Question: Let's say I have an image like this smiley face below:

I would like to write an R script that returns the pixel coordinates of the pixels that are blue. Ideally I'd want to specify the RGB/HEX/etc value of the blue when using this package/function, rather than using a threshold or a logic calculation where I'm looking at whether or not a pixel is 'white or not white'. I know there are tools and packages in Python and MATLAB but I was wondering if there was a suitable package in R I could use instead. Thanks!
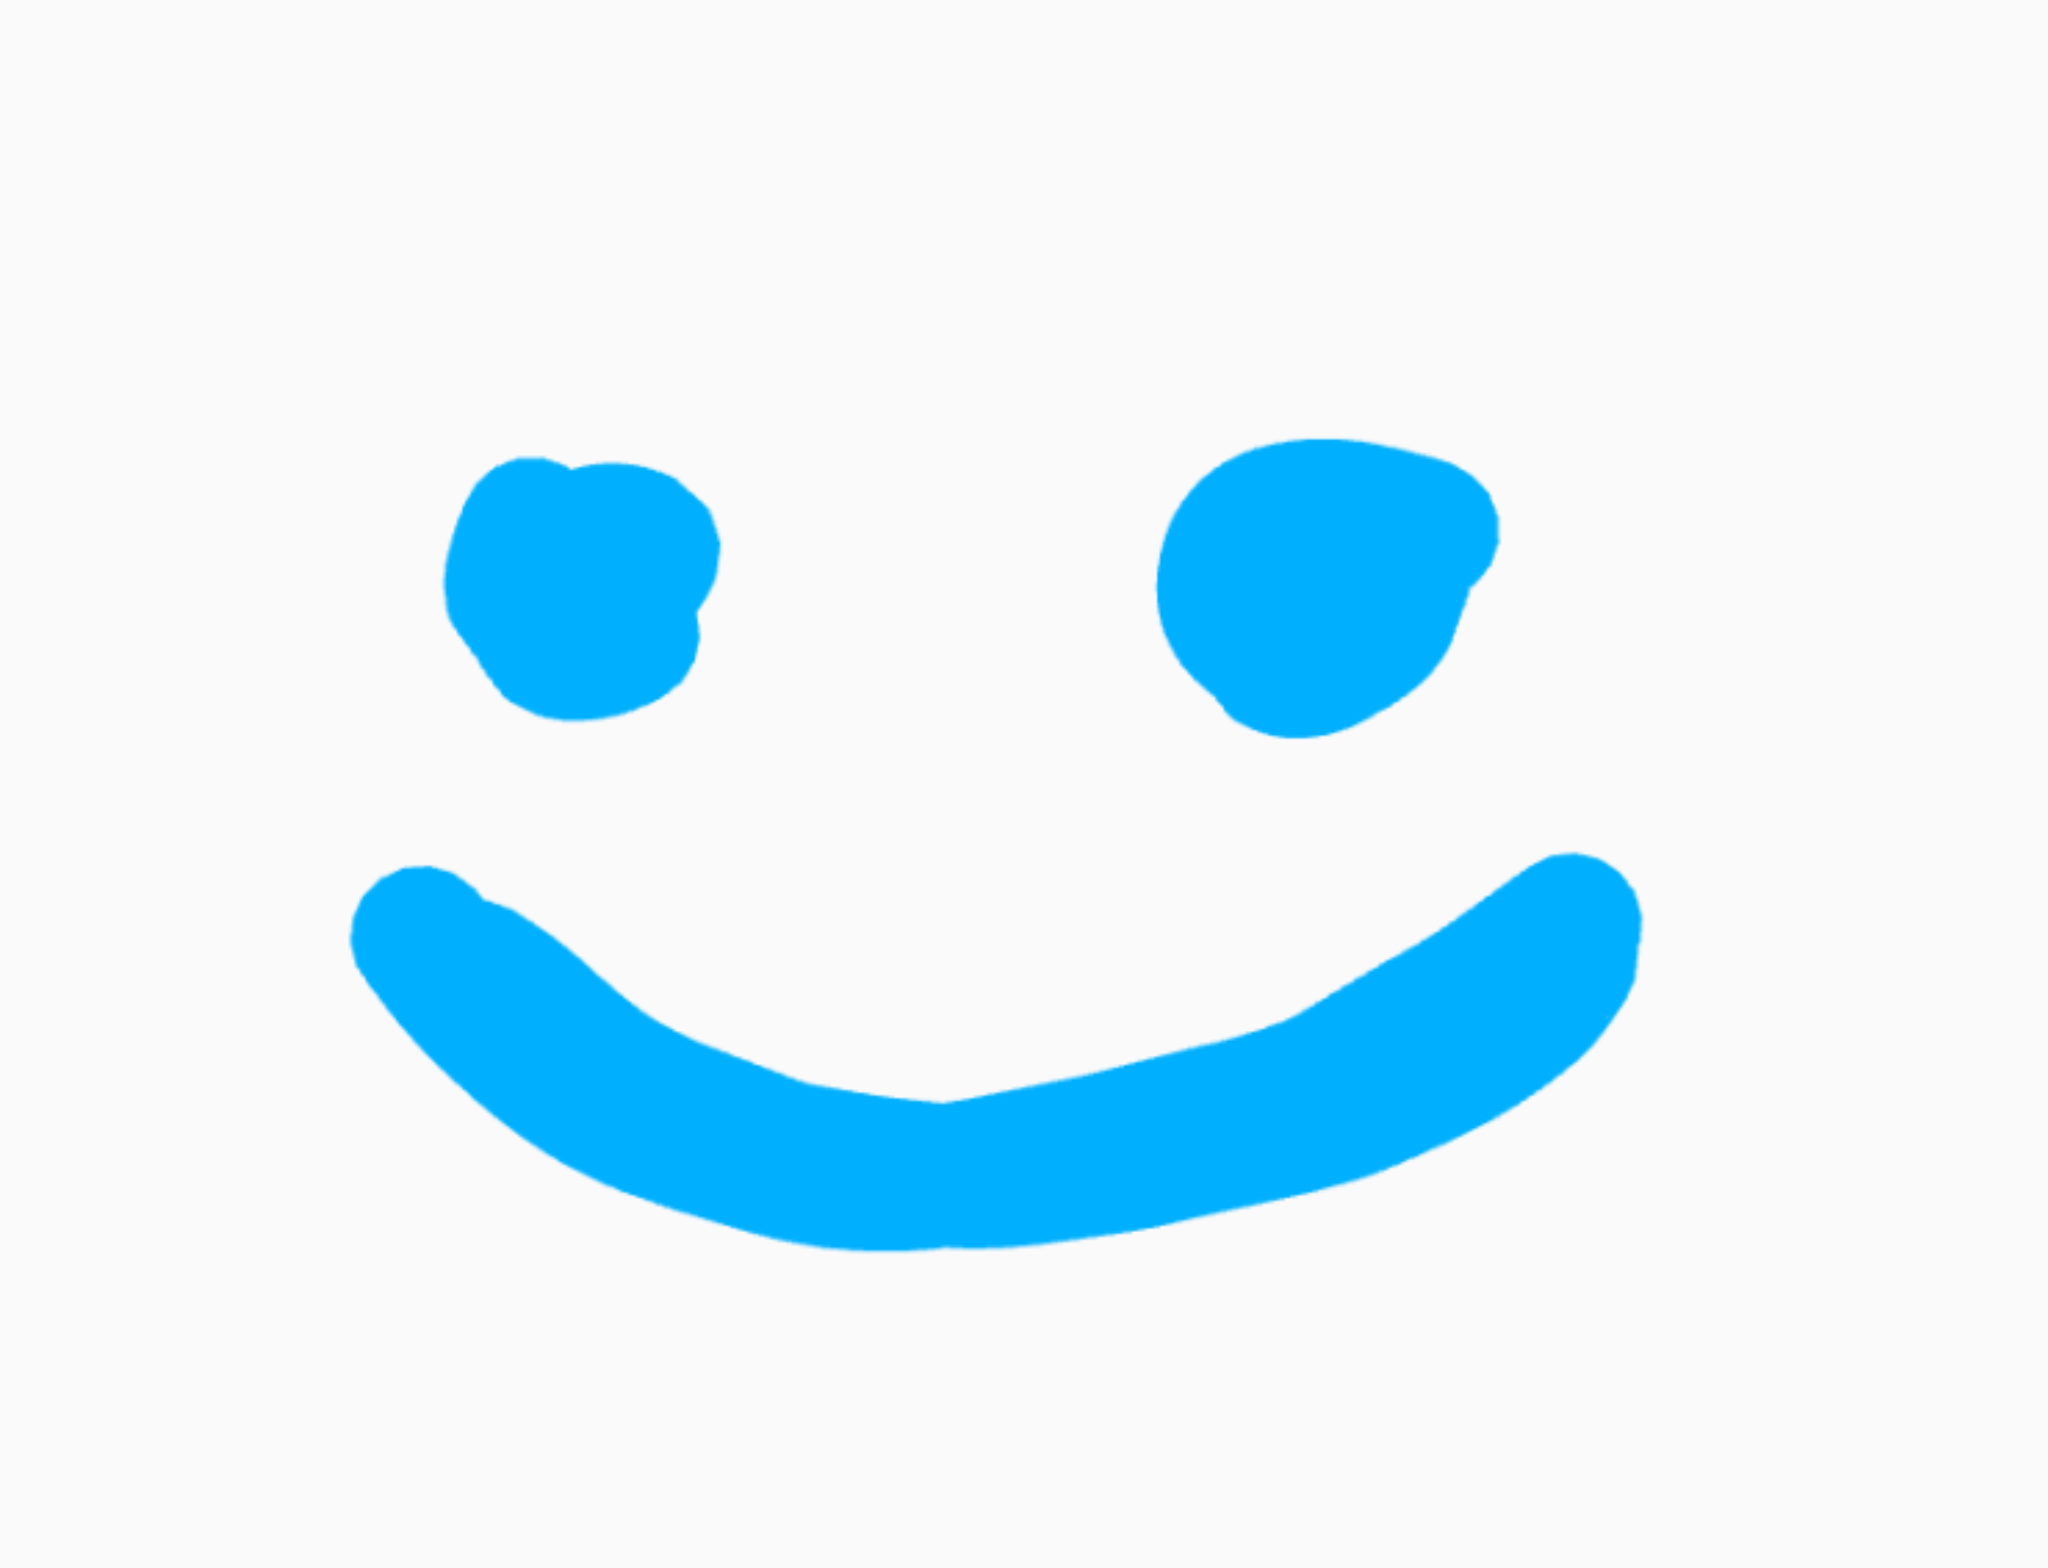
Answer: You can load the PNG as a 3d array (n_rows x n_columns x (R, G, B, alpha)) using the 'png' package. Then you can do something like this:
'''
find_pixels <- function(png_path, string)
{
img <- 255 * png::readPNG(png_path)
R <- as.numeric(paste0("0x", substr(string, 2, 3)))
G <- as.numeric(paste0("0x", substr(string, 4, 5)))
B <- as.numeric(paste0("0x", substr(string, 6, 7)))
which(img[,,1] == R & img[,,2] == B & img[,,3] == G, arr.ind = TRUE)
}
find_pixels("~/smiley.png", "#FAFAFA")
#> row col
#> [1,] 1 1
#> [2,] 2 1
#> [3,] 3 1
#> [4,] 4 1
#> [5,] 5 1
#> [6,] 6 1
#> ... etc
'''